Question: I have a custom workflow implementation what requires updation of an external DB. I created a simple workflow for text purpose and found a strange thing!
my Db update/insert code is placed in a code activity of the workflow. it seems the code activity is executed multiple times when the workflow is invoked on a simple list item in sharepoint custom list. Here is my workflow:

and my code is:
'''
private void onWorkflowActivated1_Invoked(object sender, ExternalDataEventArgs e)
{
workflowProperties.Item["Title"] = "Processed by workflow at "+ DateTime.Now;
workflowProperties.Item.Update();
}
private void codeActivity1_ExecuteCode(object sender, EventArgs e)
{
Random rnd = new Random();
string conStr = "Data Source=192.168.1.57\TRIBIRD;Initial Catalog=XXXXXX;User ID=XXXXXX;Password=XXXXXXXXXX";
SqlConnection connection = new SqlConnection(conStr);
SqlCommand command = connection.CreateCommand();
command.CommandType = System.Data.CommandType.Text;
command.CommandText = "INSERT INTO XXXX VALUES(" + rnd.Next() + ",'THE CONTENT FROM SHAREPOINT WORKFLOW','EN',1,1,'BRT')";
connection.Open();
command.ExecuteNonQuery();
command.Dispose();
connection.Close();
}
'''
in the DB i get more than 1 row for the workflow execution! interesting thing is, during each execution, the number of rows added varies.
Why is this happening? what is my mistake?
Any ideas and suggestions are welcome.
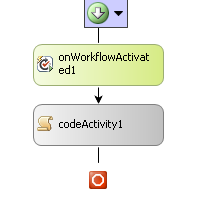
Answer: Earlier versions in 2007 would allow cyclic self-triggers (e.g. re-triggering). Later versions do not (but still allow co-cyclic triggers). I suspect this is the problem and a "cascade" is starting by 'Update' method. Just a hunch.
This should be fixed in SP2: <URL>